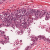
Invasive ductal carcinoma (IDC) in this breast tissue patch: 0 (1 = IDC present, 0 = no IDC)